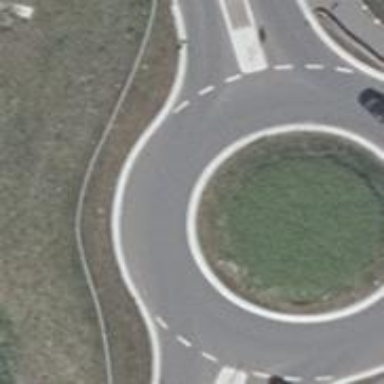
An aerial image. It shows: Secondary road with asphalt surface leading to roundabout.